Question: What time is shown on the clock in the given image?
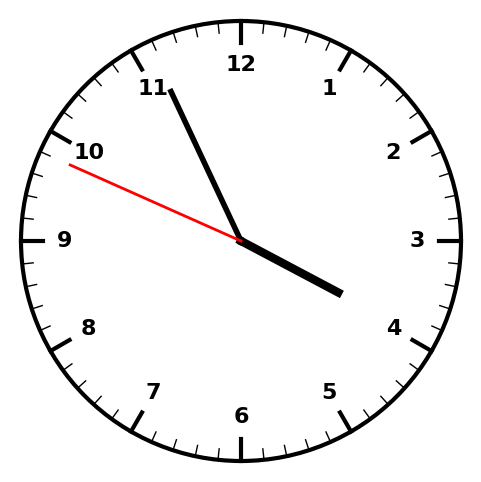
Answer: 03:55:49